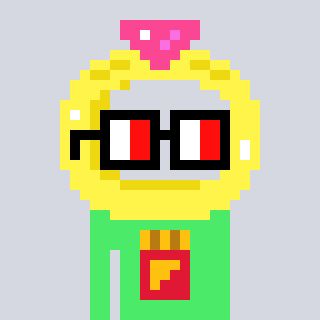
a pixel art character with square glasses with black frames and red eyes, a ring-shaped head and a teal-colored body on a cool background